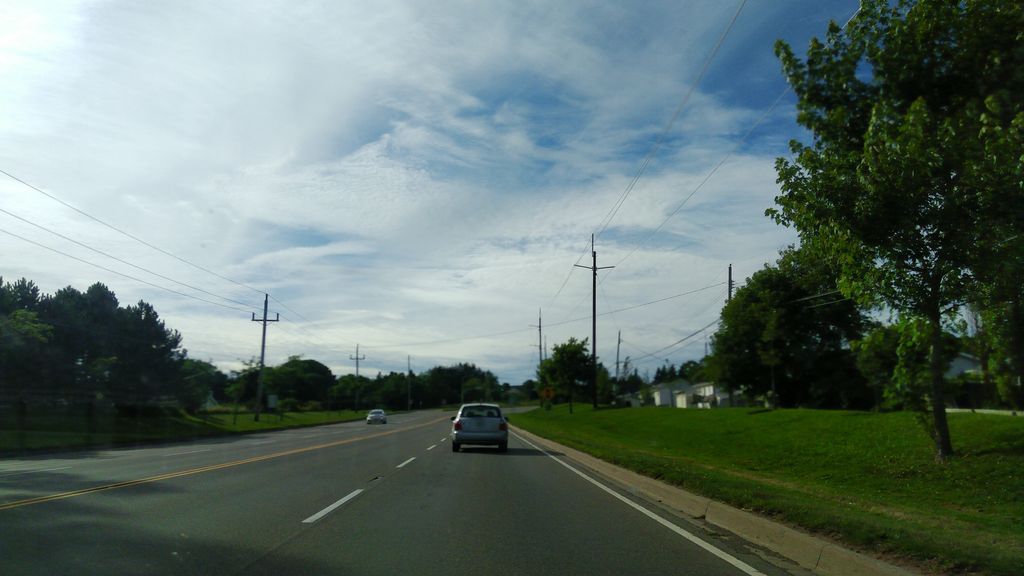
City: charlottetown